Question: Usually Xcode autocomplete works really well for me but when tabbing through method signatures with blocks and block variables I always have to retype the variable types and names. Here's an example:

The animation block is easy to complete since it has no block variables and thus I only have to type '^{}' before I can start writing code. With the second completion block I have to type out '^(BOOL fin){}' before I can start writing code. This example is somewhat simplistic but with multiple types where some of the names are longer (such as 'AFHTTPRequestOperation') it becomes a pain and it feels like a situation where Xcode would otherwise autocomplete.
Am I missing some trick for autocompleting these block variables or am I stuck retyping them every time?
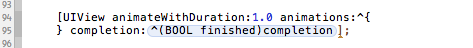
Answer: Tab until the entire block section is highlighted. Rather than typing, just hit return and the example block will be expanded.